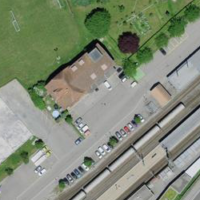
EUNIS habitat code: 57
Species observed at this site:
Cardamine pratensis
Tilia cordata